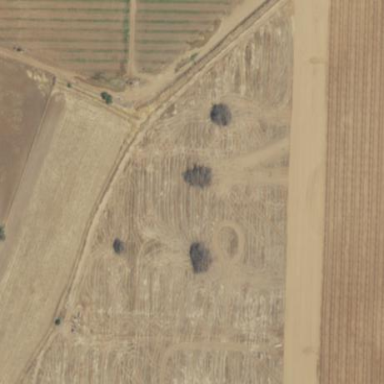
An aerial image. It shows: Almond orchard with rows of almond trees.